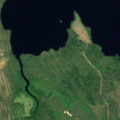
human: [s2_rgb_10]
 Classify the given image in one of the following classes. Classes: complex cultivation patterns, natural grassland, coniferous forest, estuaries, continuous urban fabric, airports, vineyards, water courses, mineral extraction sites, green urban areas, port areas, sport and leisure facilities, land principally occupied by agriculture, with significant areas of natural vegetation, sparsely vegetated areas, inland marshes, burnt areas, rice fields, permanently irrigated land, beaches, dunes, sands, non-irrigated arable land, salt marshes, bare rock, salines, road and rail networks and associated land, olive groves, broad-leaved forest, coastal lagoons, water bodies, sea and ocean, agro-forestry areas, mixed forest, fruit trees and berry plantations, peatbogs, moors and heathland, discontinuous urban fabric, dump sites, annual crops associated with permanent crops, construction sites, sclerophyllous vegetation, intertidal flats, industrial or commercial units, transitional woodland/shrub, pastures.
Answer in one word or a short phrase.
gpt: coniferous forest, water bodies